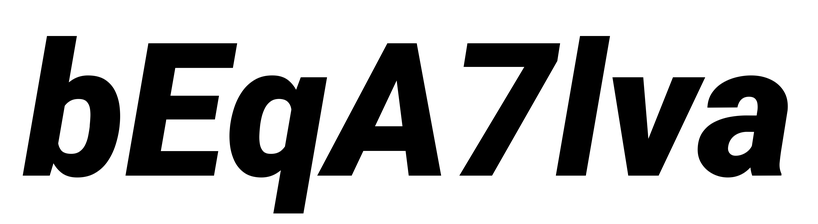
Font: Roboto-Italic_Black_Italic